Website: crate-barrel
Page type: delivery-shipping
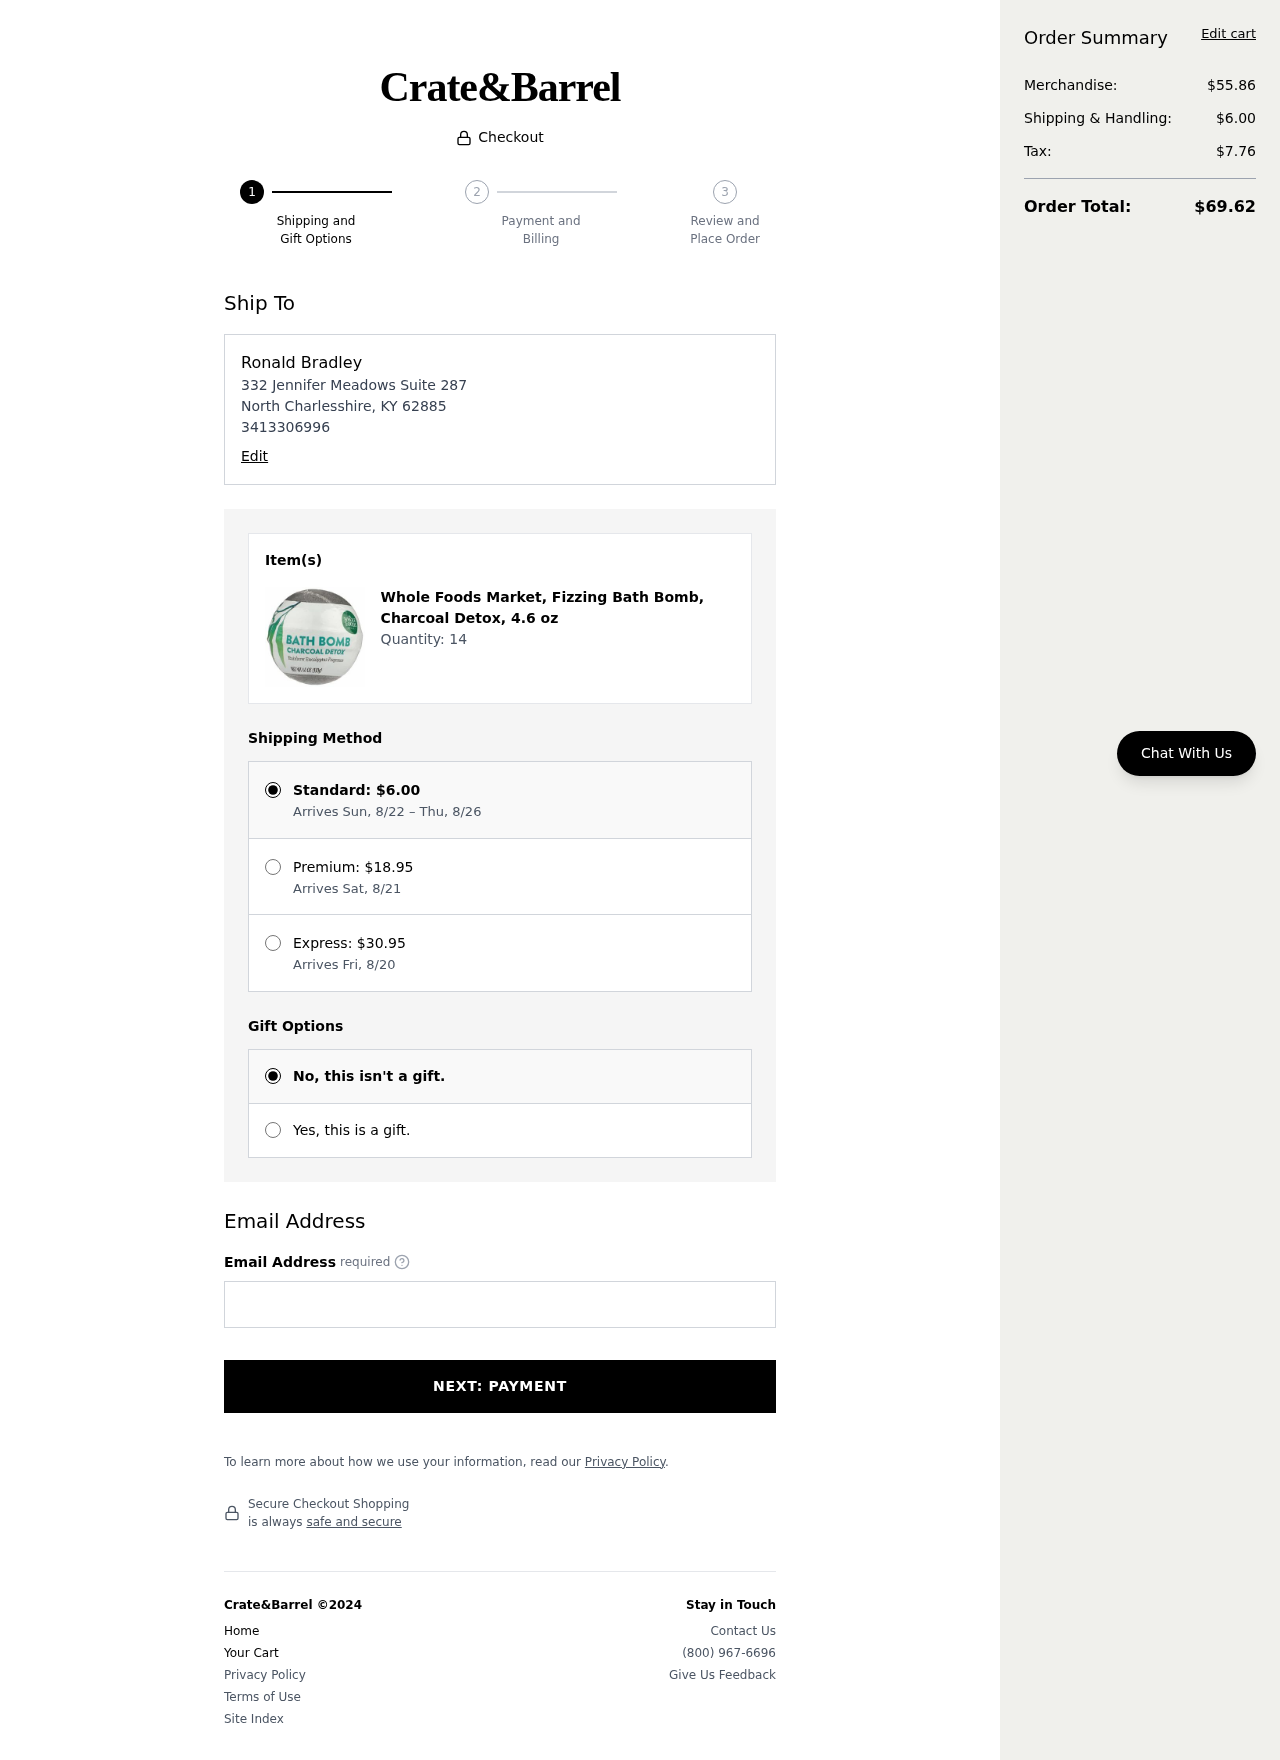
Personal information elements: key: PII_EMAIL
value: rbradley@gmail.com
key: PII_FULLNAME
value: Ronald Bradley
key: PII_PHONE
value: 3413306996
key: PII_STREET
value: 332 Jennifer Meadows Suite 287
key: PII_CITY_STATE_ZIP
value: North Charlesshire, KY 62885
Product elements: key: PRODUCT1_NAME
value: Whole Foods Market, Fizzing Bath Bomb, Charcoal Detox, 4.6 oz
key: PRODUCT1_QUANTITY
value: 14
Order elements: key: ORDER_SHIPPING_COST
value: $6.00
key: ORDER_SHIPPING_DATE
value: Arrives Sun, 8/22 – Thu, 8/26
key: ORDER_PREMIUM_SHIPPING
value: $18.95
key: ORDER_PREMIUM_DATE
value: Arrives Sat, 8/21
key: ORDER_EXPRESS_SHIPPING
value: $30.95
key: ORDER_EXPRESS_DATE
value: Arrives Fri, 8/20
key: ORDER_SUBTOTAL
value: $55.86
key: ORDER_TAX
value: $7.76
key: ORDER_TOTAL
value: $69.62